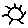
Label: sun